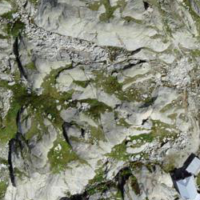
EUNIS habitat code: 48
Species observed at this site:
Pyrrhocorax graculus